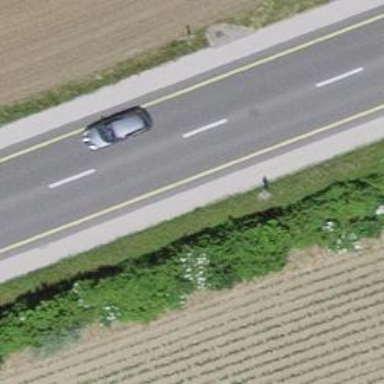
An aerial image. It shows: Primary highway with dedicated lane for cyclists.